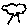
Label: tree